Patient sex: M
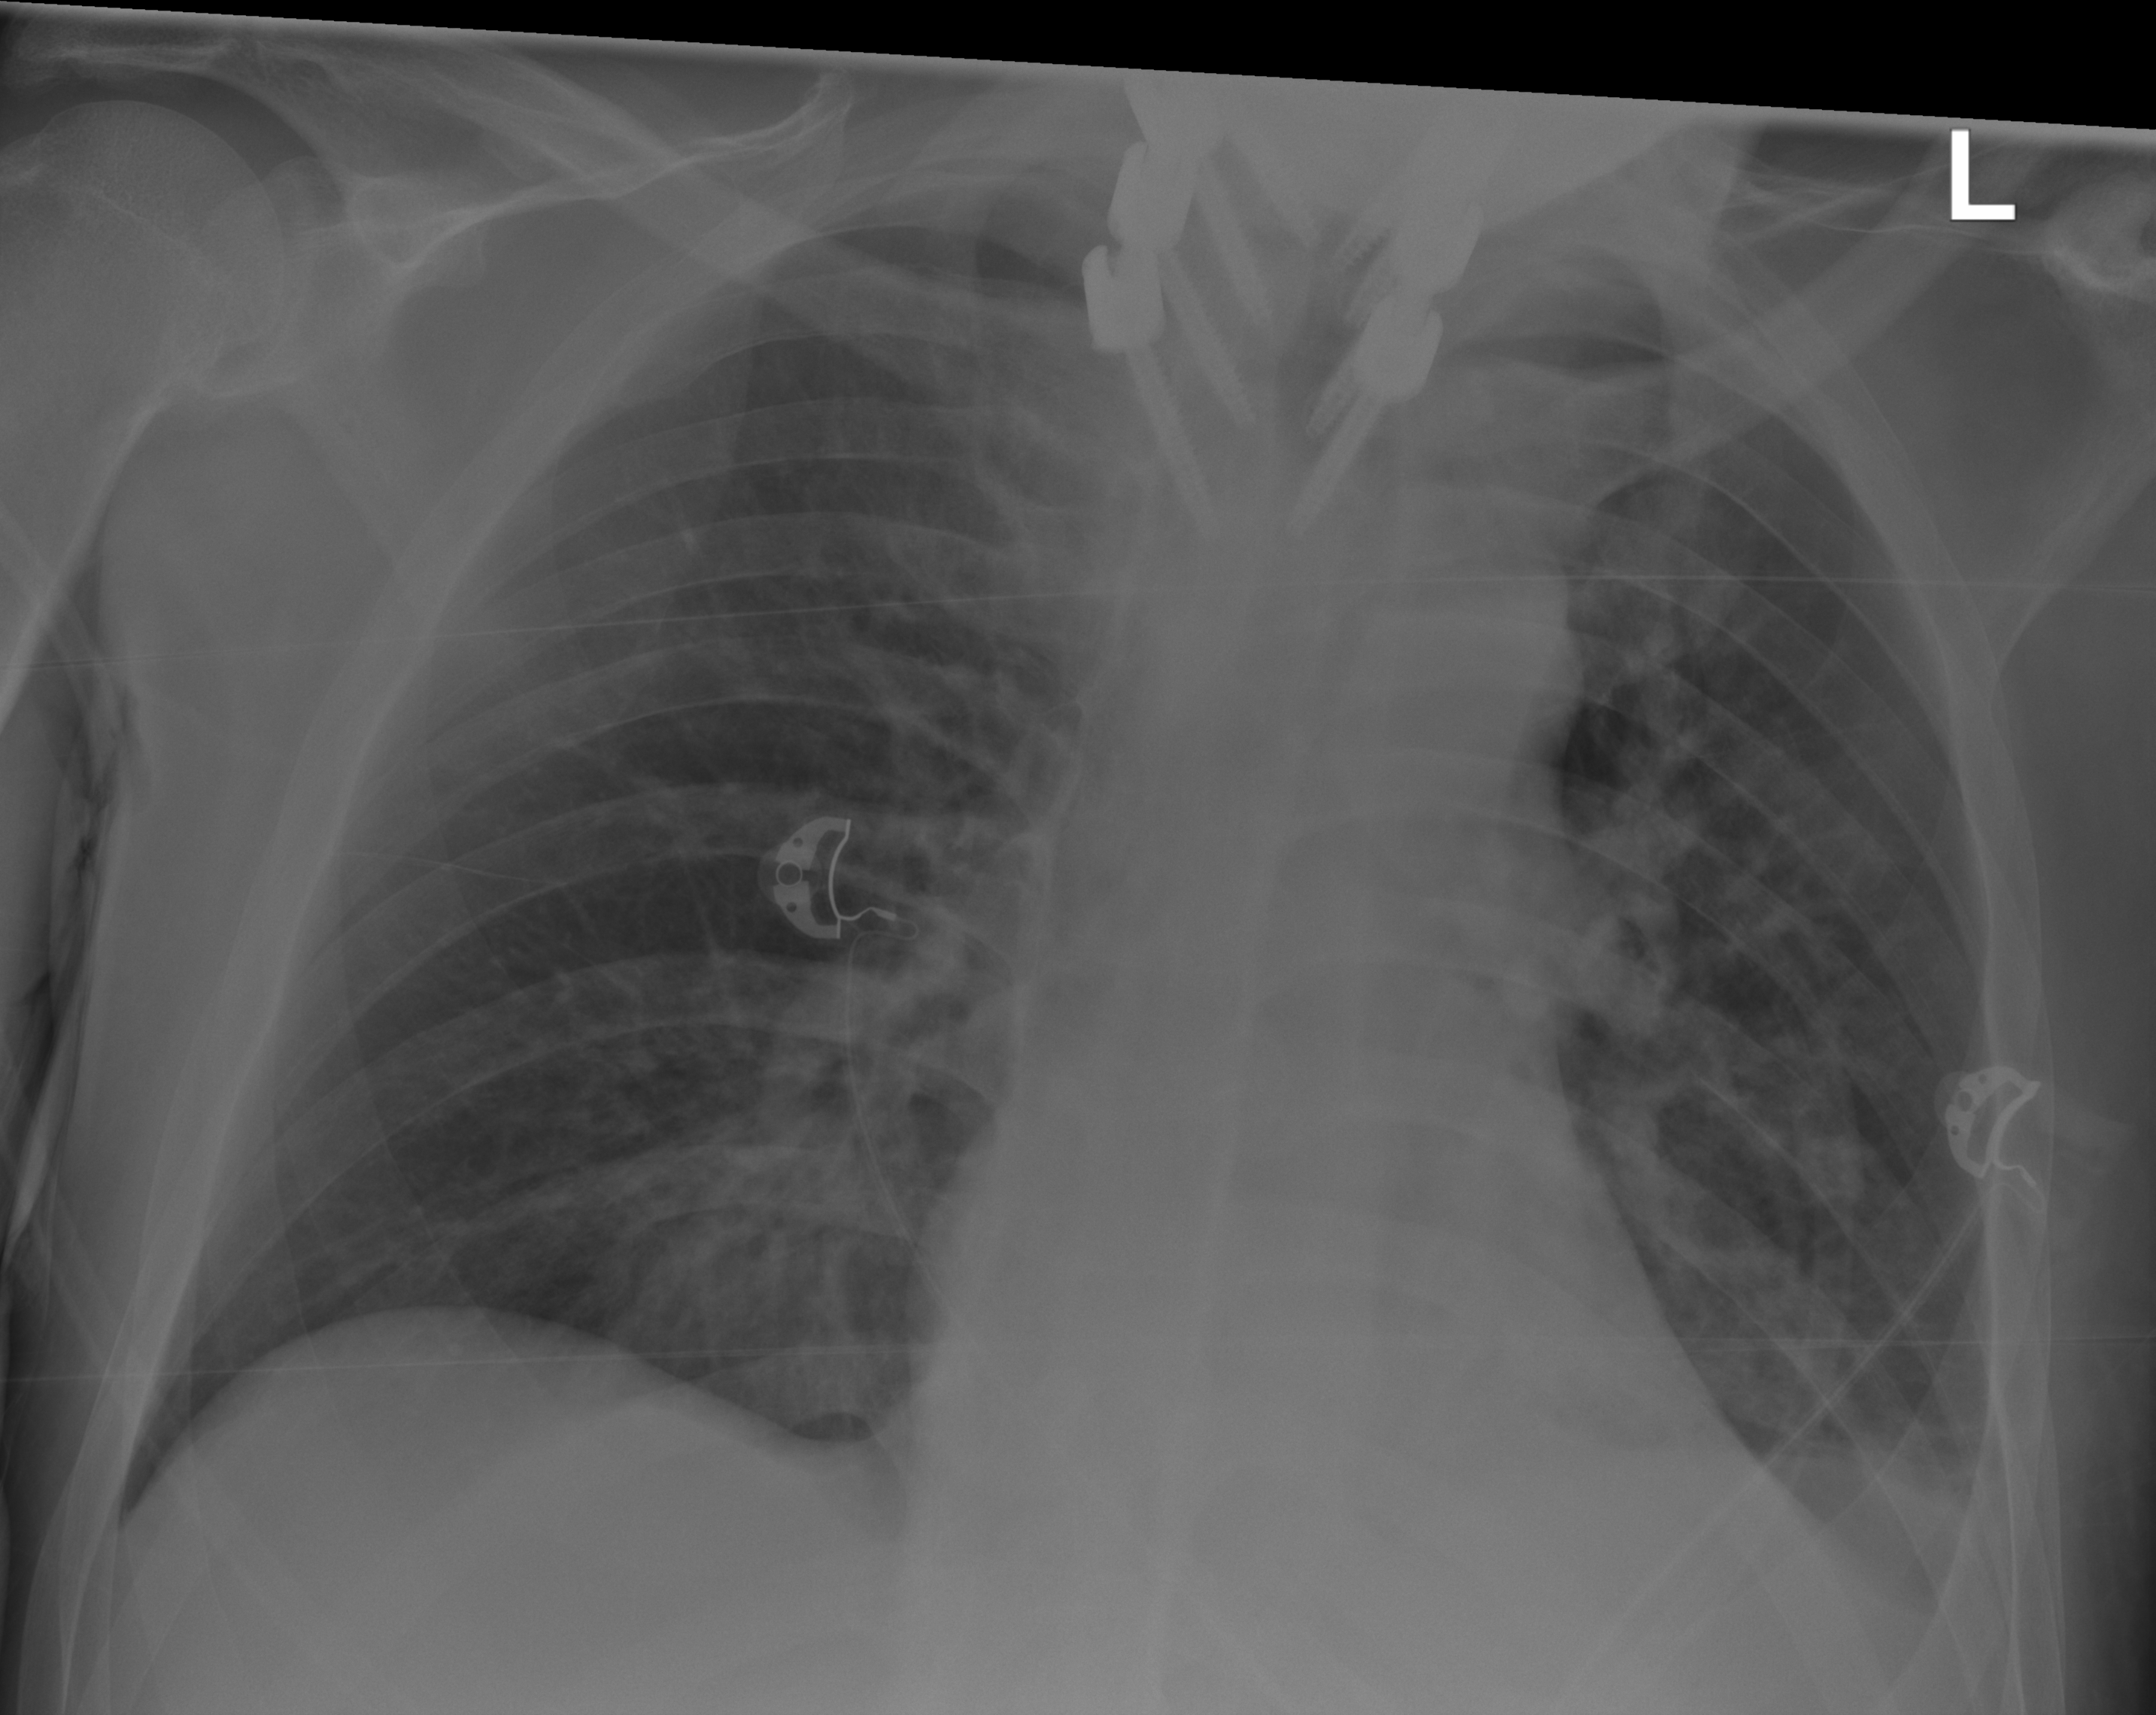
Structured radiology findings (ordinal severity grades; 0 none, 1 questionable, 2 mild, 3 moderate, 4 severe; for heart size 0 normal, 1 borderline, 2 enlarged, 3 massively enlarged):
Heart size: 0
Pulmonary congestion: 1
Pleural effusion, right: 0
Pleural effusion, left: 0
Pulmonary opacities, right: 2
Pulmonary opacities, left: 0
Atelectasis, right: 0
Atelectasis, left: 2